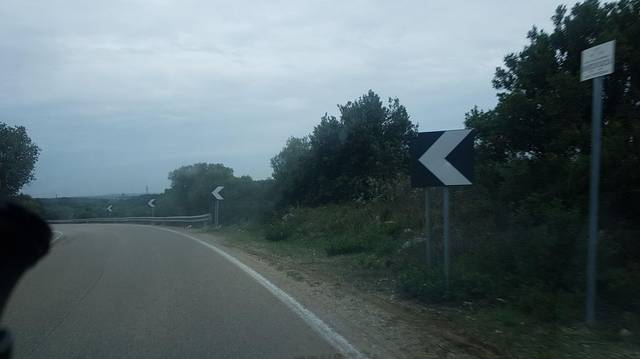
Region: Italy
Coordinates: 40.739, 17.541